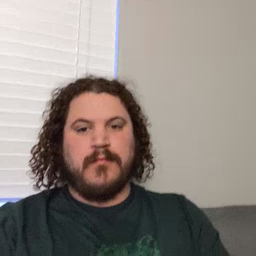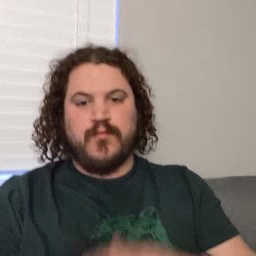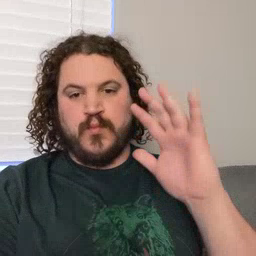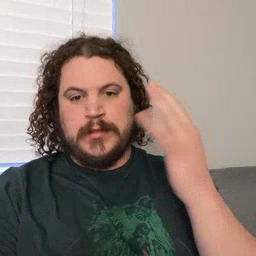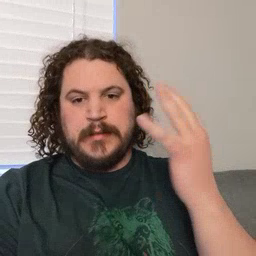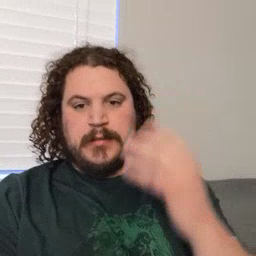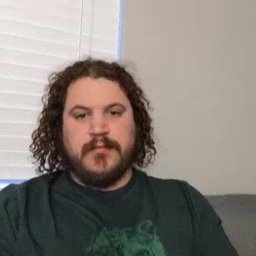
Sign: tree